Question: Here scenario is program reads output properly and it is also printing properly in the log file but when displying same output on JAVAFX text area its format is getting changed(Its in tabular format) and its not displaying properly.

Below is the output getting written in log file:
'''
****************PR Deploy Summary Report Start****************
Folder Server Type Failed
010_StyleSheets 10.5.50.195 SS 0
010_StyleSheets 10.5.50.195 WS 0
020_XSL 10.5.50.195 SS 0
030_XSLT 10.5.50.195 SS 0
040_WebTemplates 10.5.50.195 SS 0
****************PR Deploy Summary Report****************
'''
Actually when i am copying this from text area and pasting it somewhere else then its agian showing it properly in tabular format.But its not displaying it properly on text area.
There is very simple code written for this as below:
'''
DeploymentTaskController.actLogTArea.appendText(UnixBoxTask.summary.toString());
DeploymentTaskController.actLogTArea.end();
'''
Here "actLogTArea" is the reference of text area, summary is StringBuilder ...can anybody guess what can be the issue here? any solution if somebody has already faced this? it may be possible that image i have placed in question is not visible.
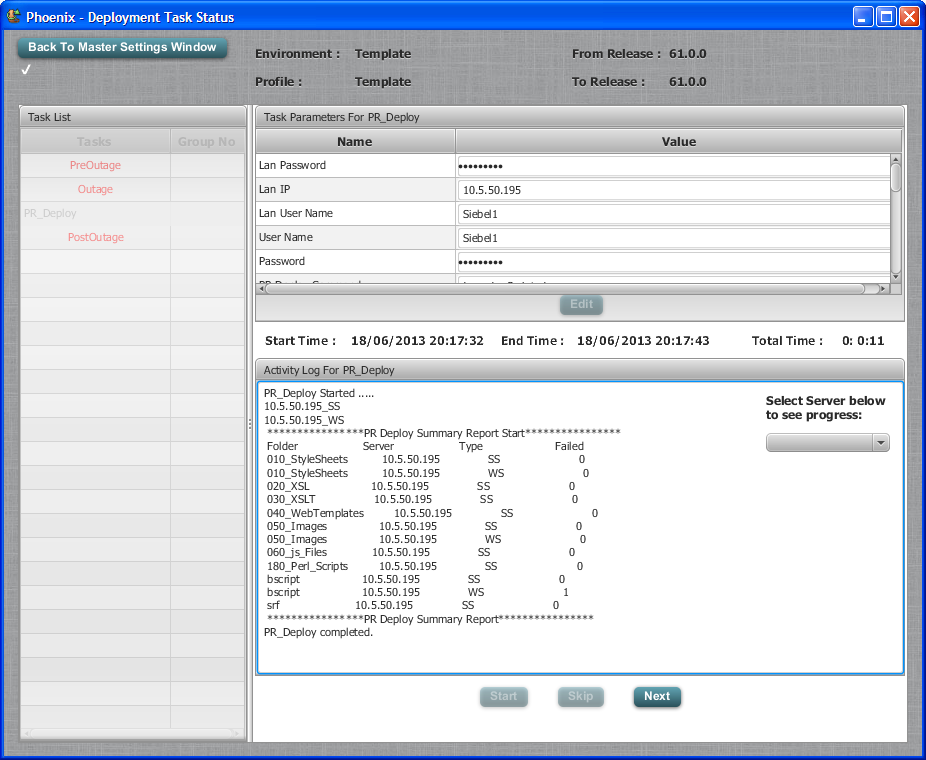
Answer: Change the font of textArea to generic monospaced one:
'''
actLogTArea.setStyle("-fx-font-family: monospace");
'''
To change other font properties (and see limitations) refer to <URL>.